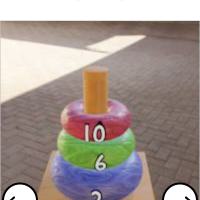
Task: sum
Answer: 18